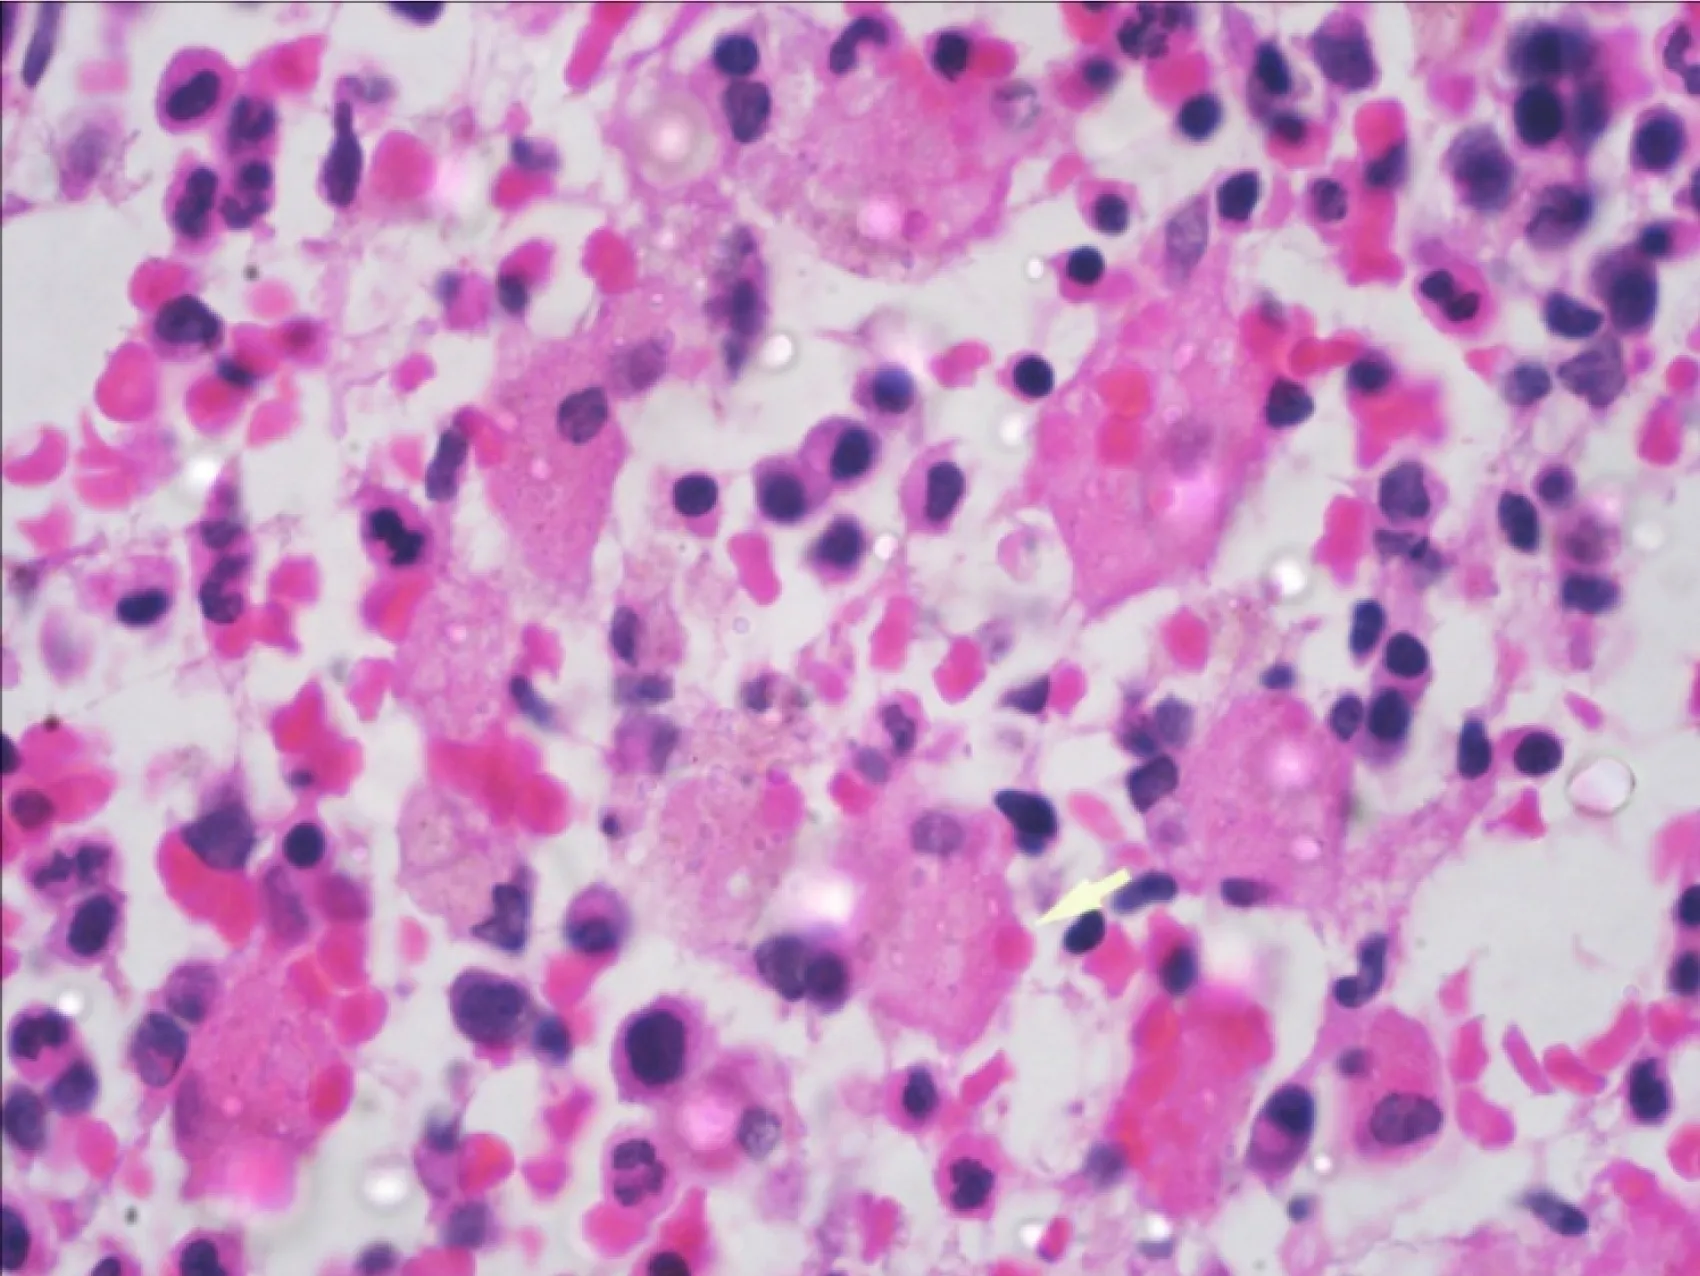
Haematoxylin and Eosin stained bone marrow trephine section showing numerous histiocytes containing neutrophilic debris in the cytoplasm (1000X).
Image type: pathology (h&e)